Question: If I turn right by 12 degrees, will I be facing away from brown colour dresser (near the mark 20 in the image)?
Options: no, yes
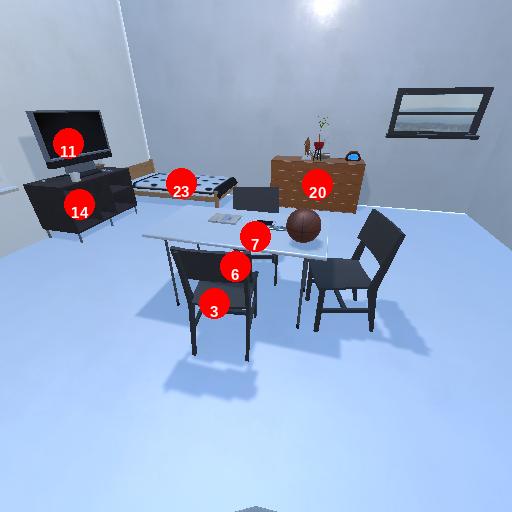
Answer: no